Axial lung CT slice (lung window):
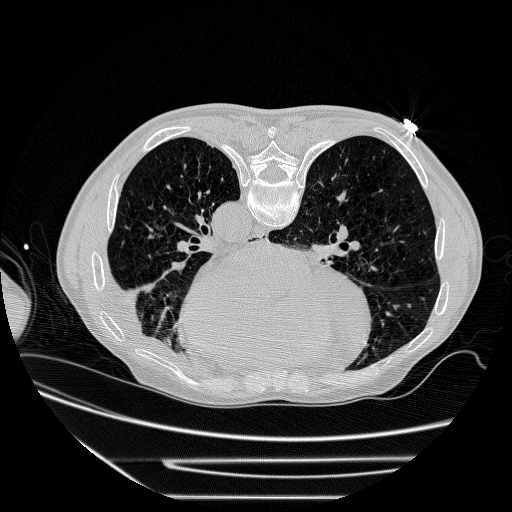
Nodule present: no